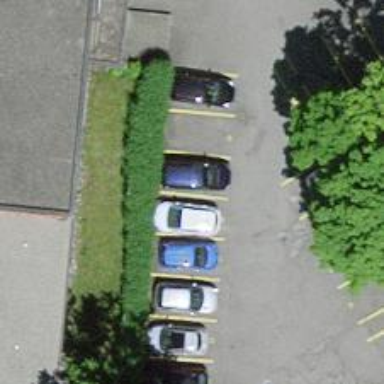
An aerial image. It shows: Parking area with surface.